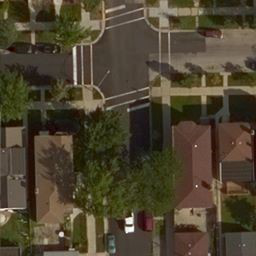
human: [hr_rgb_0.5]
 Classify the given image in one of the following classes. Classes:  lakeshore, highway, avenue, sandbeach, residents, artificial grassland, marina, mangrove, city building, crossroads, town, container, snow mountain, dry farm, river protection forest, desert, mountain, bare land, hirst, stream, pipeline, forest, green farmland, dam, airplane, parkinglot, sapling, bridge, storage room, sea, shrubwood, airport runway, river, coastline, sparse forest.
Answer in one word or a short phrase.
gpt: residents